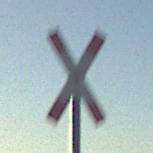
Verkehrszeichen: Andreaskreuz
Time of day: SunriseSunset
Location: Outdoor (Nature)
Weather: Clear
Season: NotSpecified
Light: Natural